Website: walmart
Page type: customer-info-address
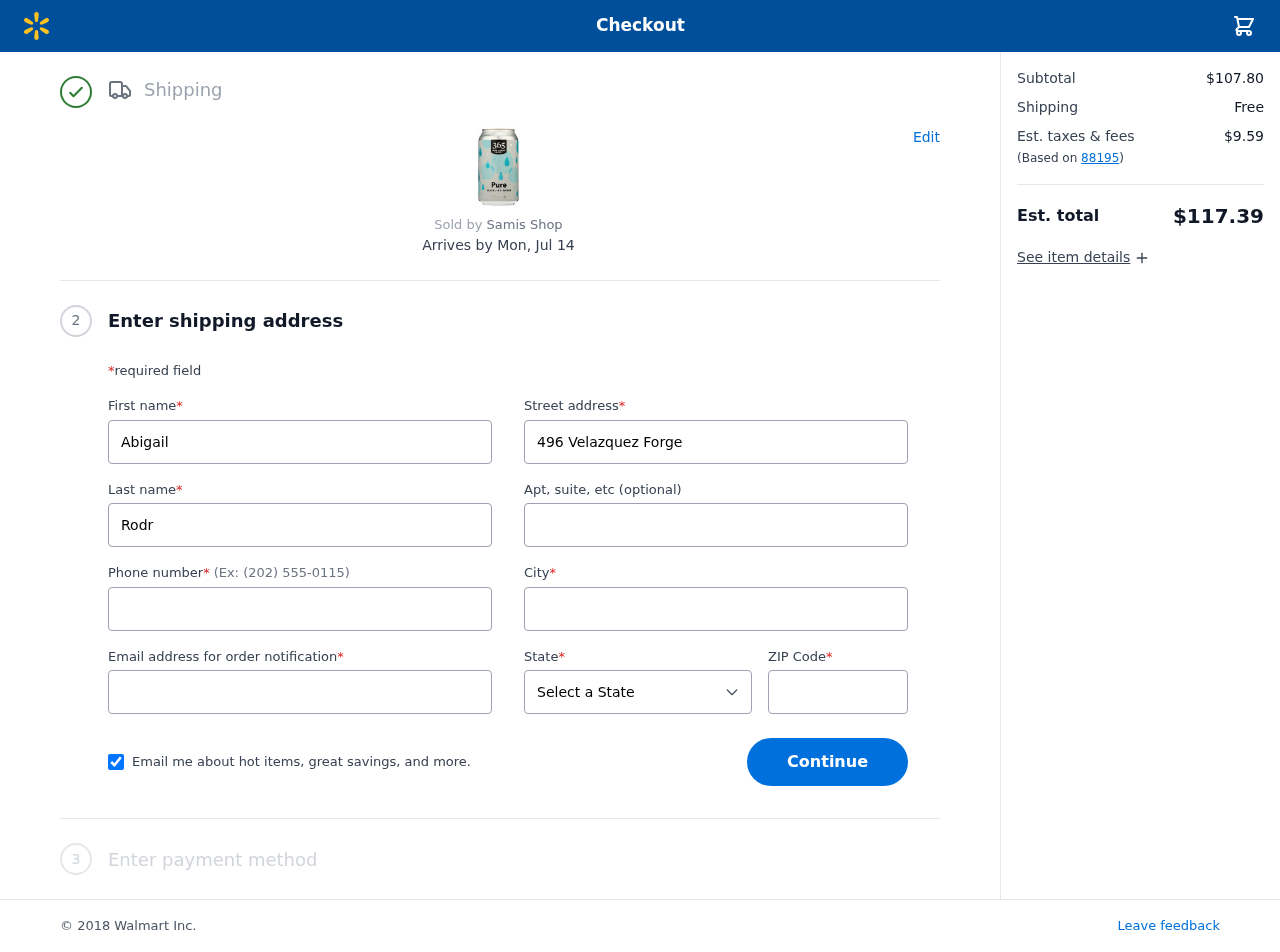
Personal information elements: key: PII_CITY
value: Whitakershire
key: PII_EMAIL
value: abigail.rodriguez@yahoo.com
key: PII_FIRSTNAME
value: Abigail
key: PII_LASTNAME
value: Rodriguez
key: PII_PHONE
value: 4443795024
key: PII_POSTCODE
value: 88195
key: PII_STATE
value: Iowa
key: PII_STREET
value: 496 Velazquez Forge
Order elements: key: ORDER_DELIVERY_DATE
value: Mon, Jul 14
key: ORDER_SUBTOTAL
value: $107.80
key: ORDER_SHIPPING_COST
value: Free
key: ORDER_TAX
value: $9.59
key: ORDER_TOTAL
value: $117.39